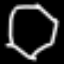
Label: octagon